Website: bh-photo
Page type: address-validator
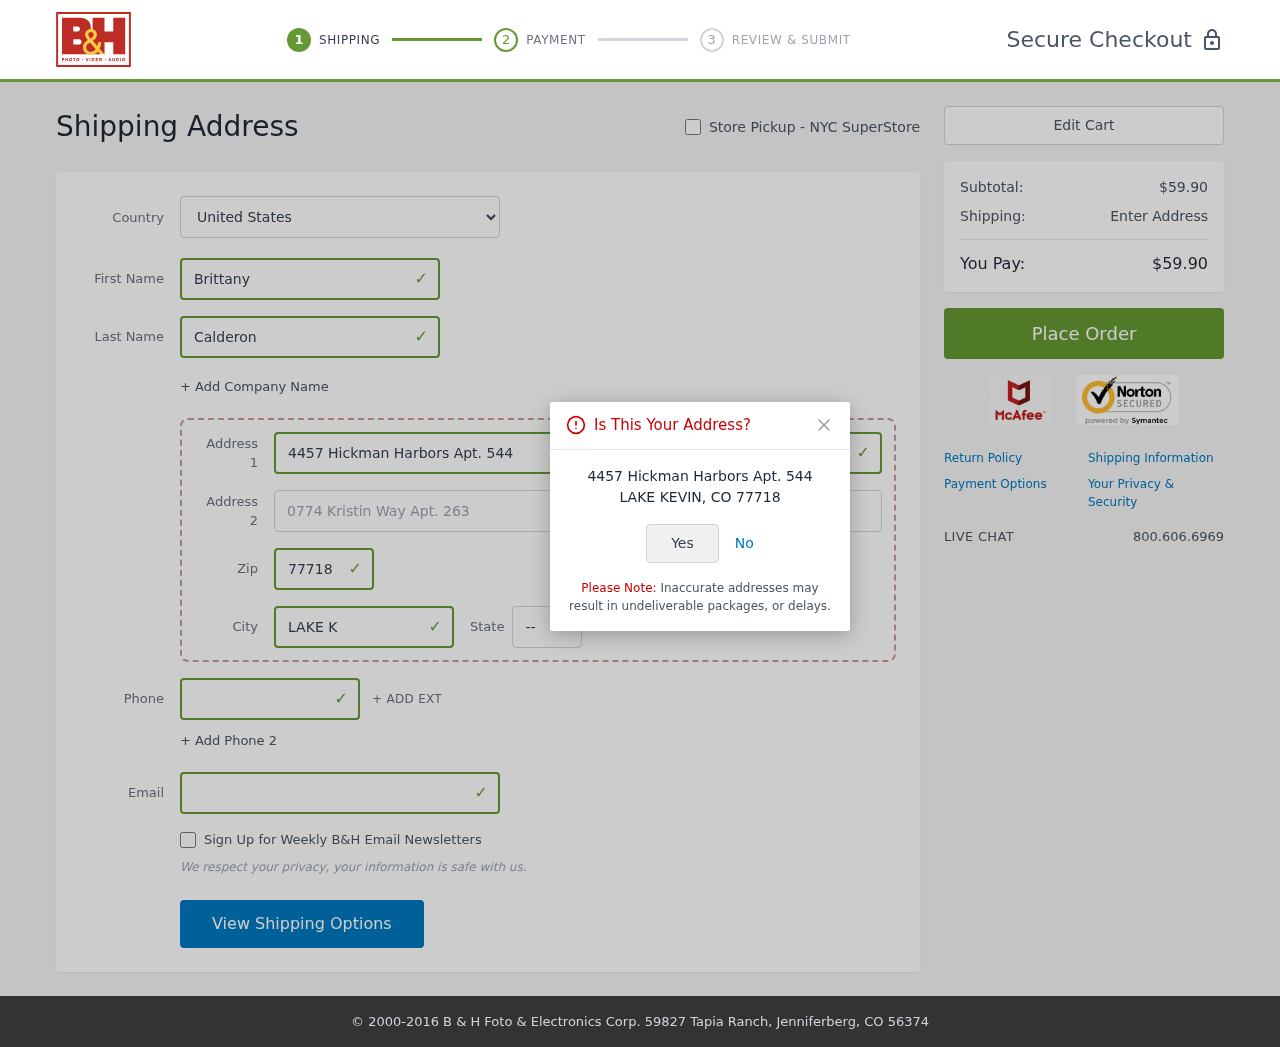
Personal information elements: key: PII_CITY
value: Lake Kevin
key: PII_COUNTRY
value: United States
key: PII_EMAIL
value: brittany.calderon@yahoo.com
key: PII_FIRSTNAME
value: Brittany
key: PII_LASTNAME
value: Calderon
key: PII_PHONE
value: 7312457471
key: PII_POSTCODE
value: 77718
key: PII_STATE_ABBR
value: CO
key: PII_STREET
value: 4457 Hickman Harbors Apt. 544
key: PII_STREET2
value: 0774 Kristin Way Apt. 263
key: PII_CITY_CONFIRM
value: LAKE KEVIN
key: PII_POSTCODE_FULL
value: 77718
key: PII_POSTCODE_NUMERIC
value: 77718
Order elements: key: ORDER_SUBTOTAL
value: $59.90
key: ORDER_TOTAL
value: $59.90